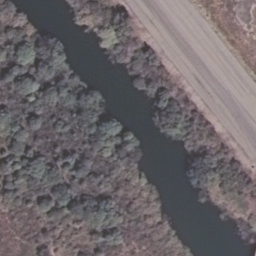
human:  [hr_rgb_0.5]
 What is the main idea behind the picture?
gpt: river